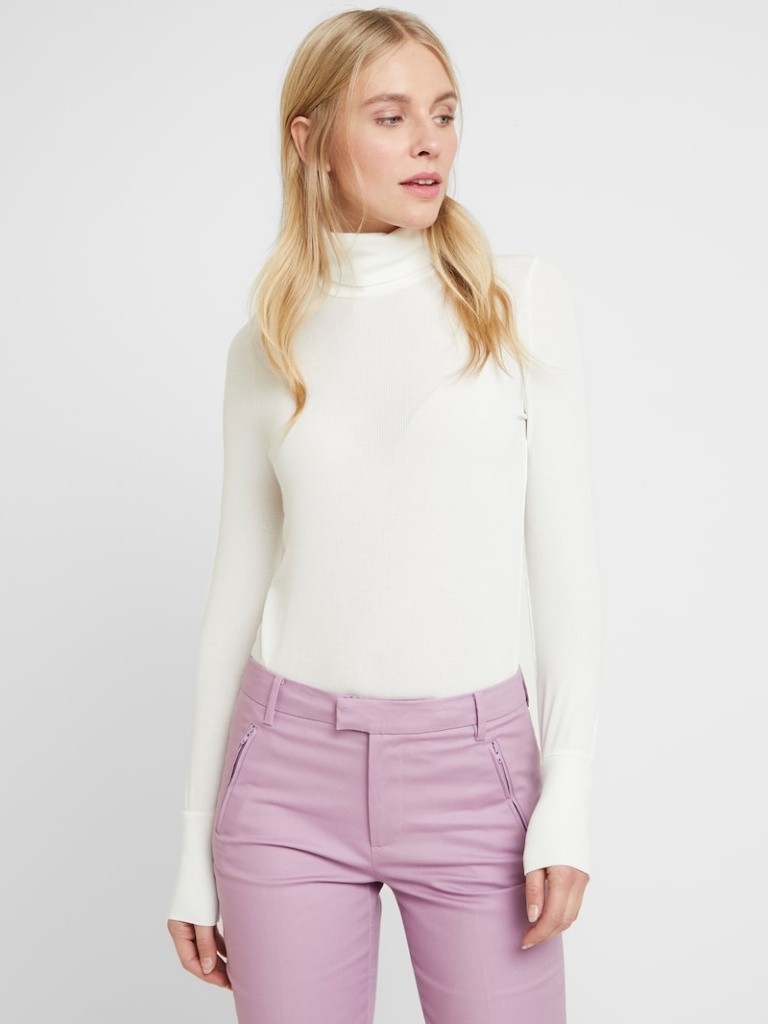
knit tight a long-sleeved with the sleeves down hip length Fully Tucked in turtleneck turtleneck